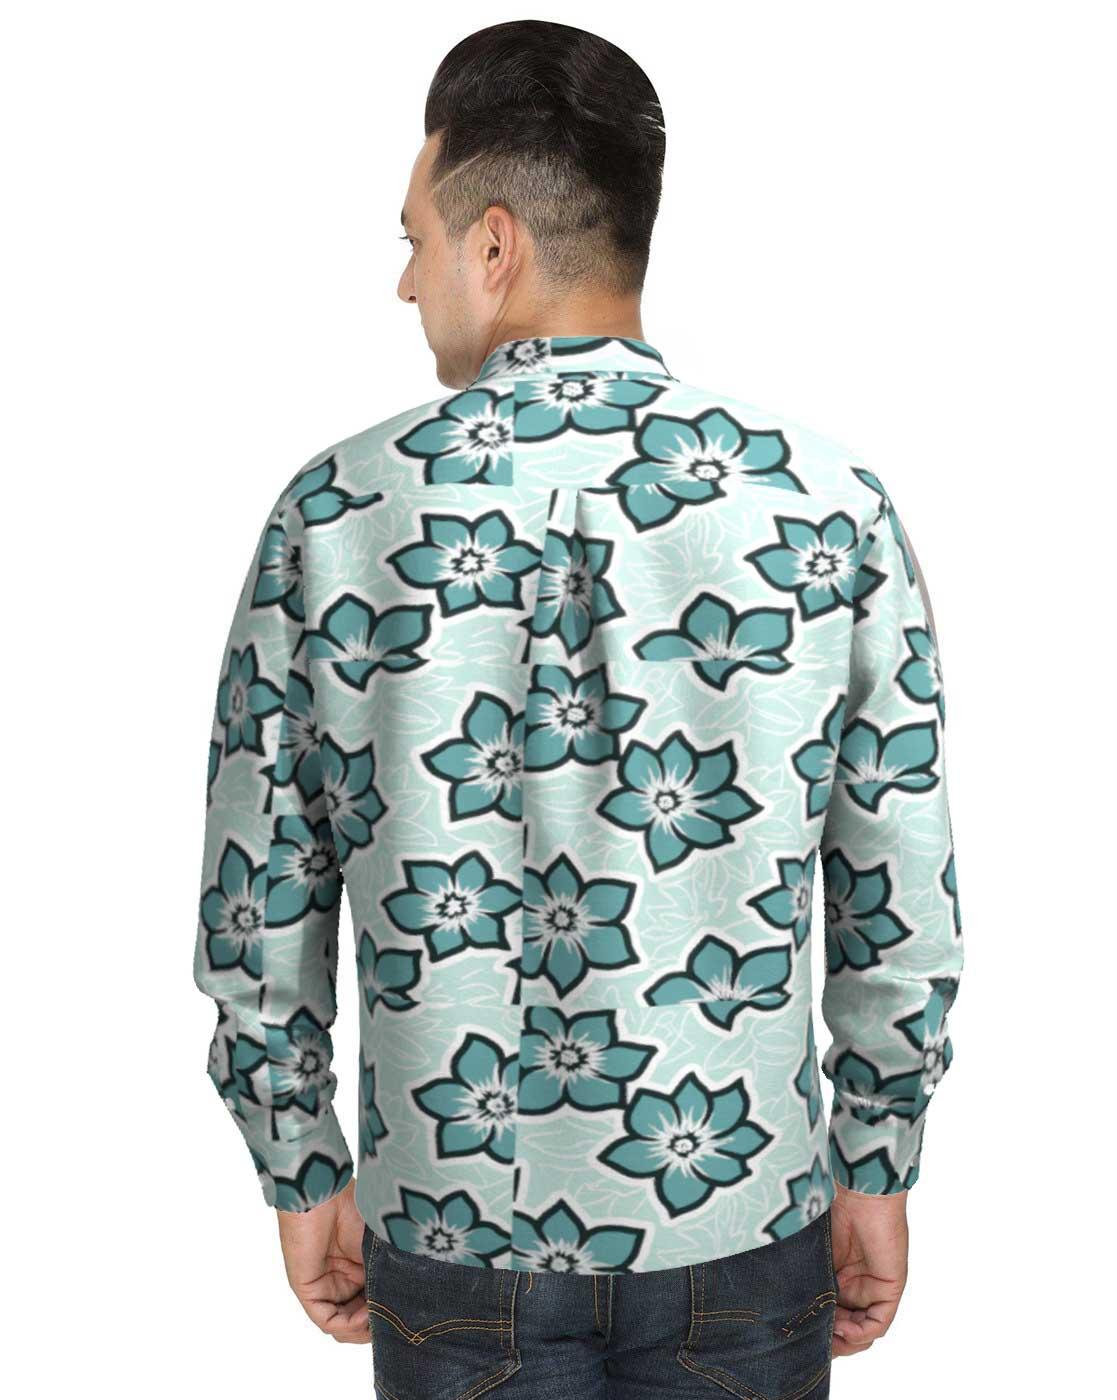
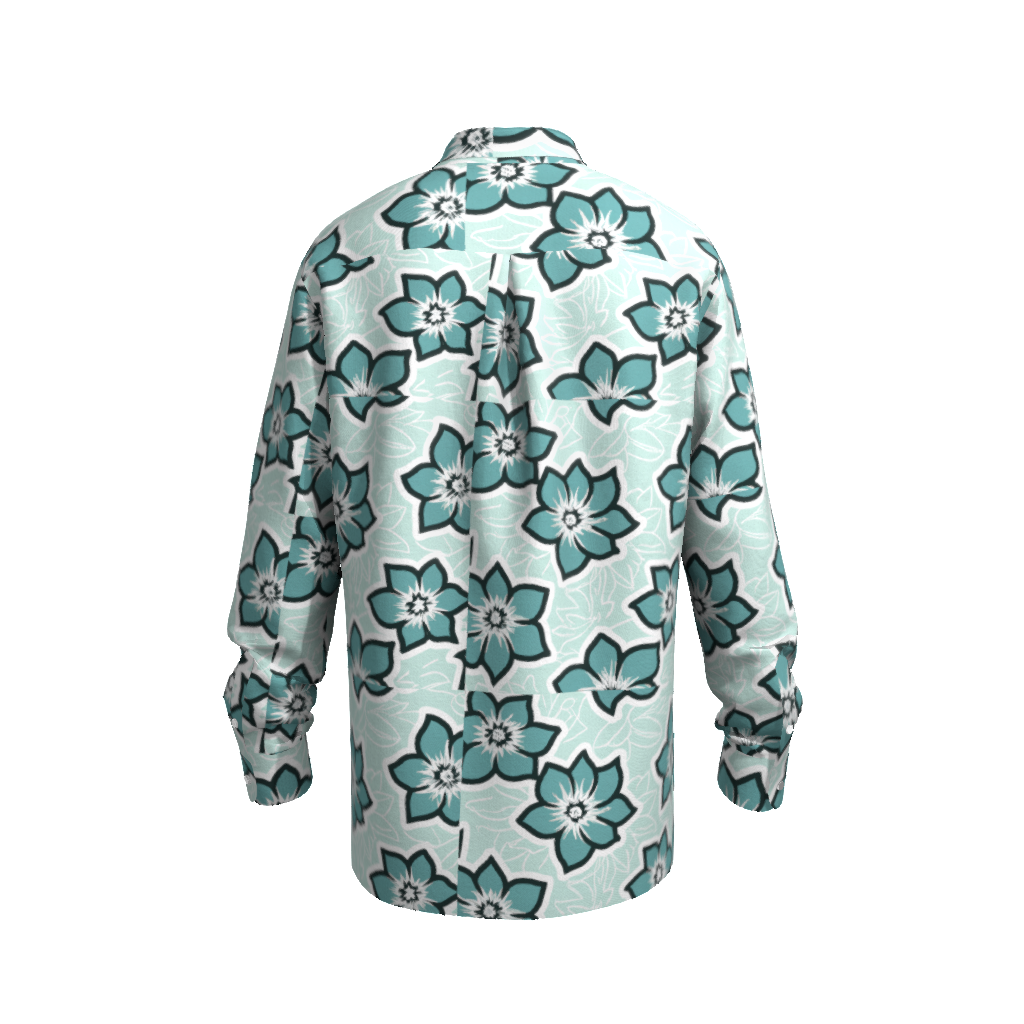
Clothing description: blue floral button up tee